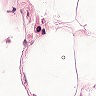
Metastatic tissue present: no